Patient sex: F
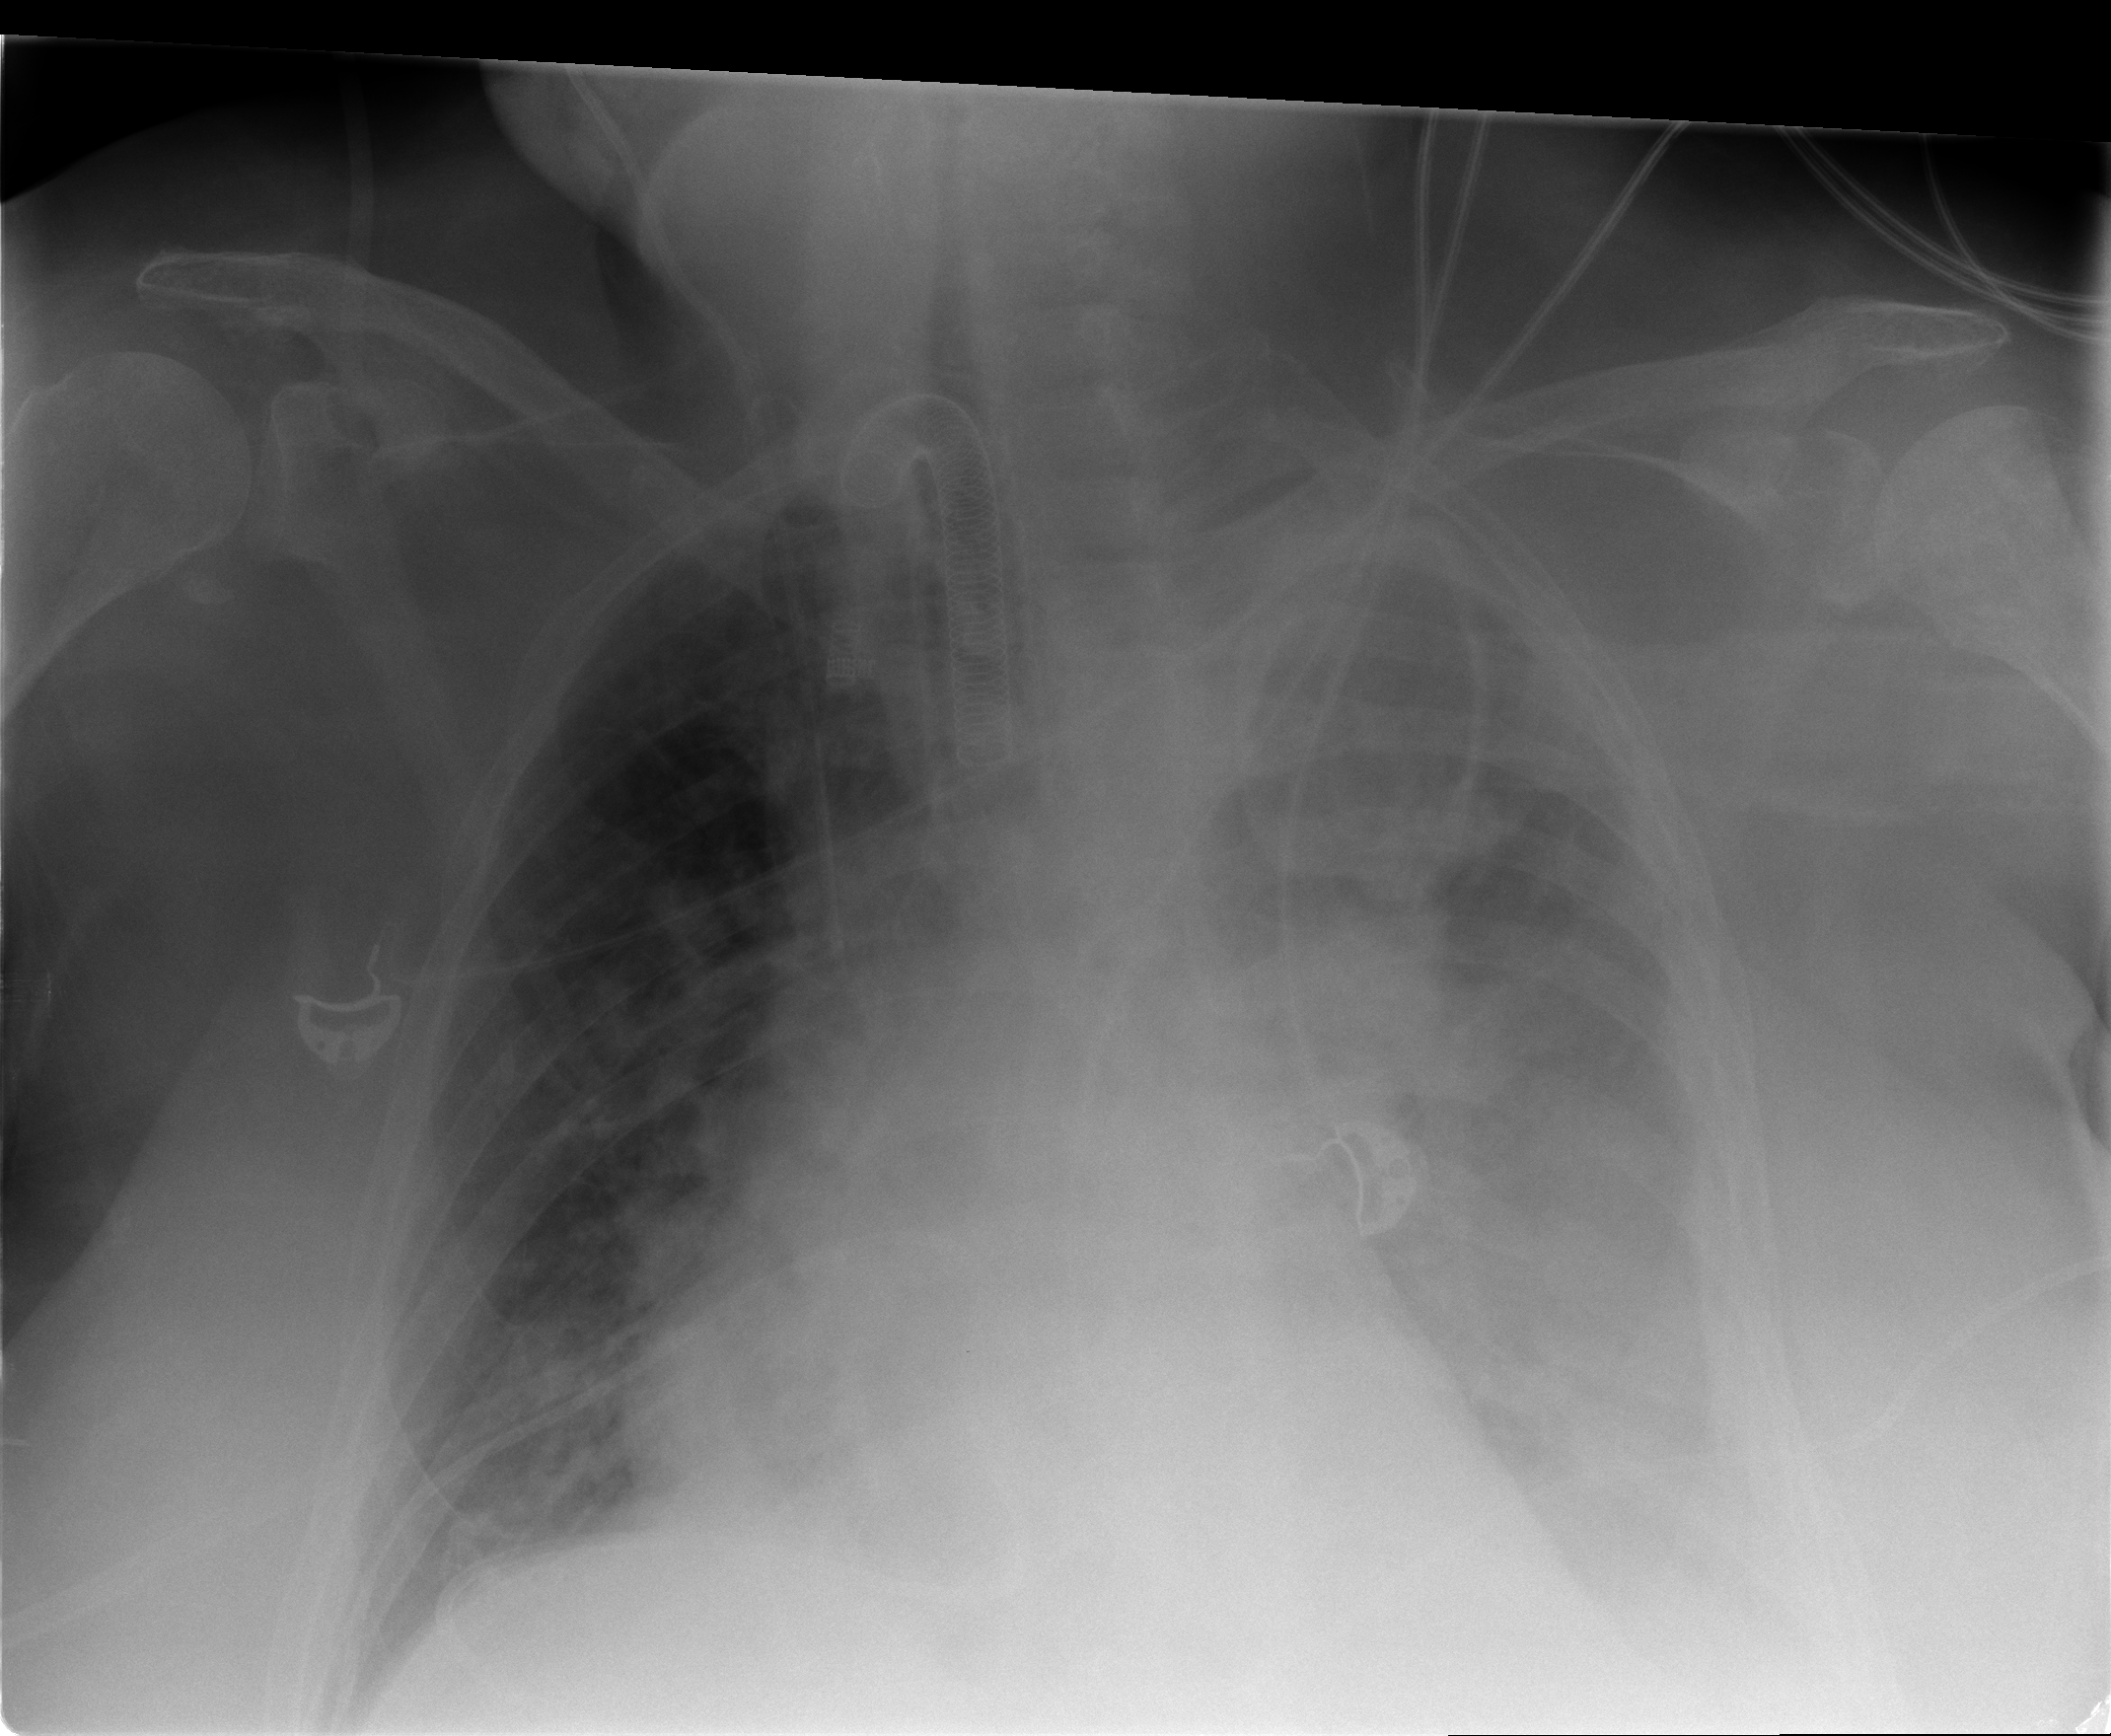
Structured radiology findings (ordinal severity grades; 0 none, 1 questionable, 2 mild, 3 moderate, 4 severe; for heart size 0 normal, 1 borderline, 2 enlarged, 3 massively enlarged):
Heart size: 2
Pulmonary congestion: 2
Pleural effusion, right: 2
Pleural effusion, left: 3
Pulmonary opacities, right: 0
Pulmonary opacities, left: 0
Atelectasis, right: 0
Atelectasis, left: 2